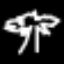
Label: palm tree